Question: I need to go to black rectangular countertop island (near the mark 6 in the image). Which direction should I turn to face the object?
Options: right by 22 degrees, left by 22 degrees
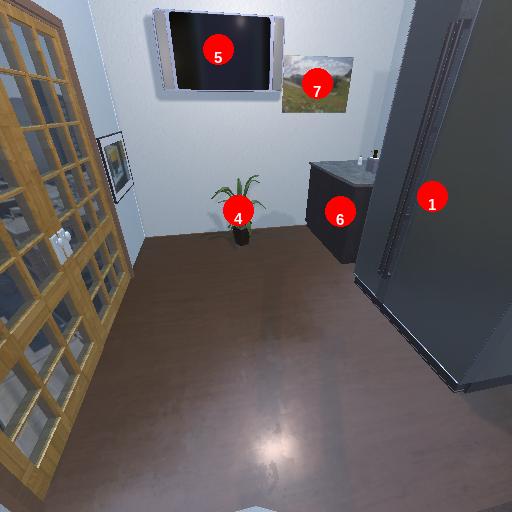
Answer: right by 22 degrees